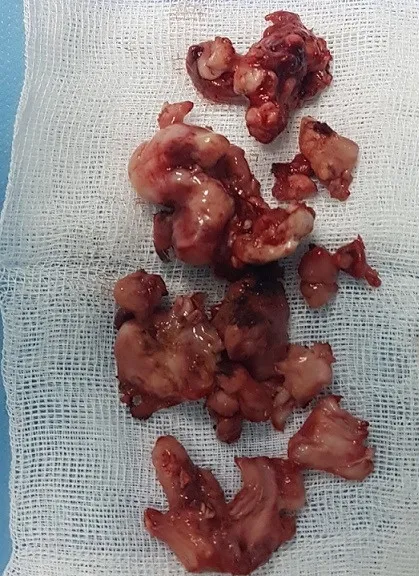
Image of extracted rhinolithiasis rounded by granulation and inflammatory tissue.
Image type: medical_photograph (other_medical_photograph)